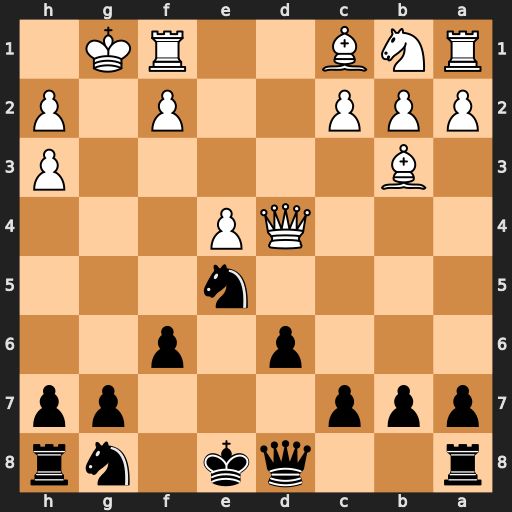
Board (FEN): r2qk1nr/ppp3pp/3p1p2/4n3/3QP3/1B5P/PPP2P1P/RNB2RK1
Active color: b
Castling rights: kq
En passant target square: -
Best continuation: Nf3+ Kh1 Nxd4